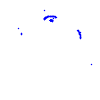
Particle: pion